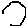
Label: hexagon